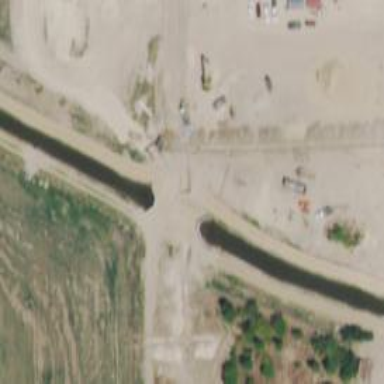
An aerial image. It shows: Culvert underpass for canal.